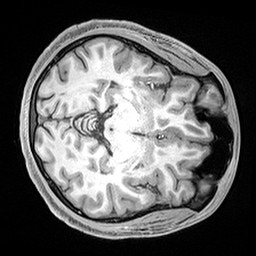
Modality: T1w
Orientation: axial
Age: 23
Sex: male
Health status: healthy
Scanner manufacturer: siemens
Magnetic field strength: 3 T
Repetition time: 2.4 s
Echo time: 0.00217 s